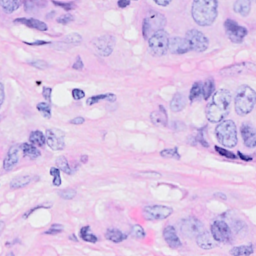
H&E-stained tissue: Breast